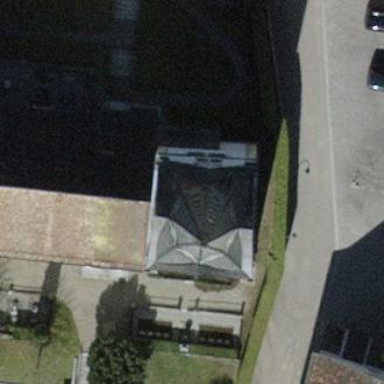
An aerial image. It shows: The building has pyramidal roof in dimgray color.